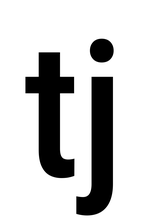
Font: Roboto_Condensed_Medium